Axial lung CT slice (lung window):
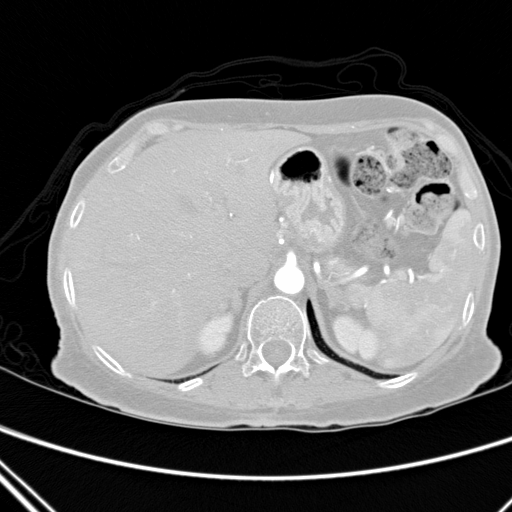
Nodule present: no